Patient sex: F
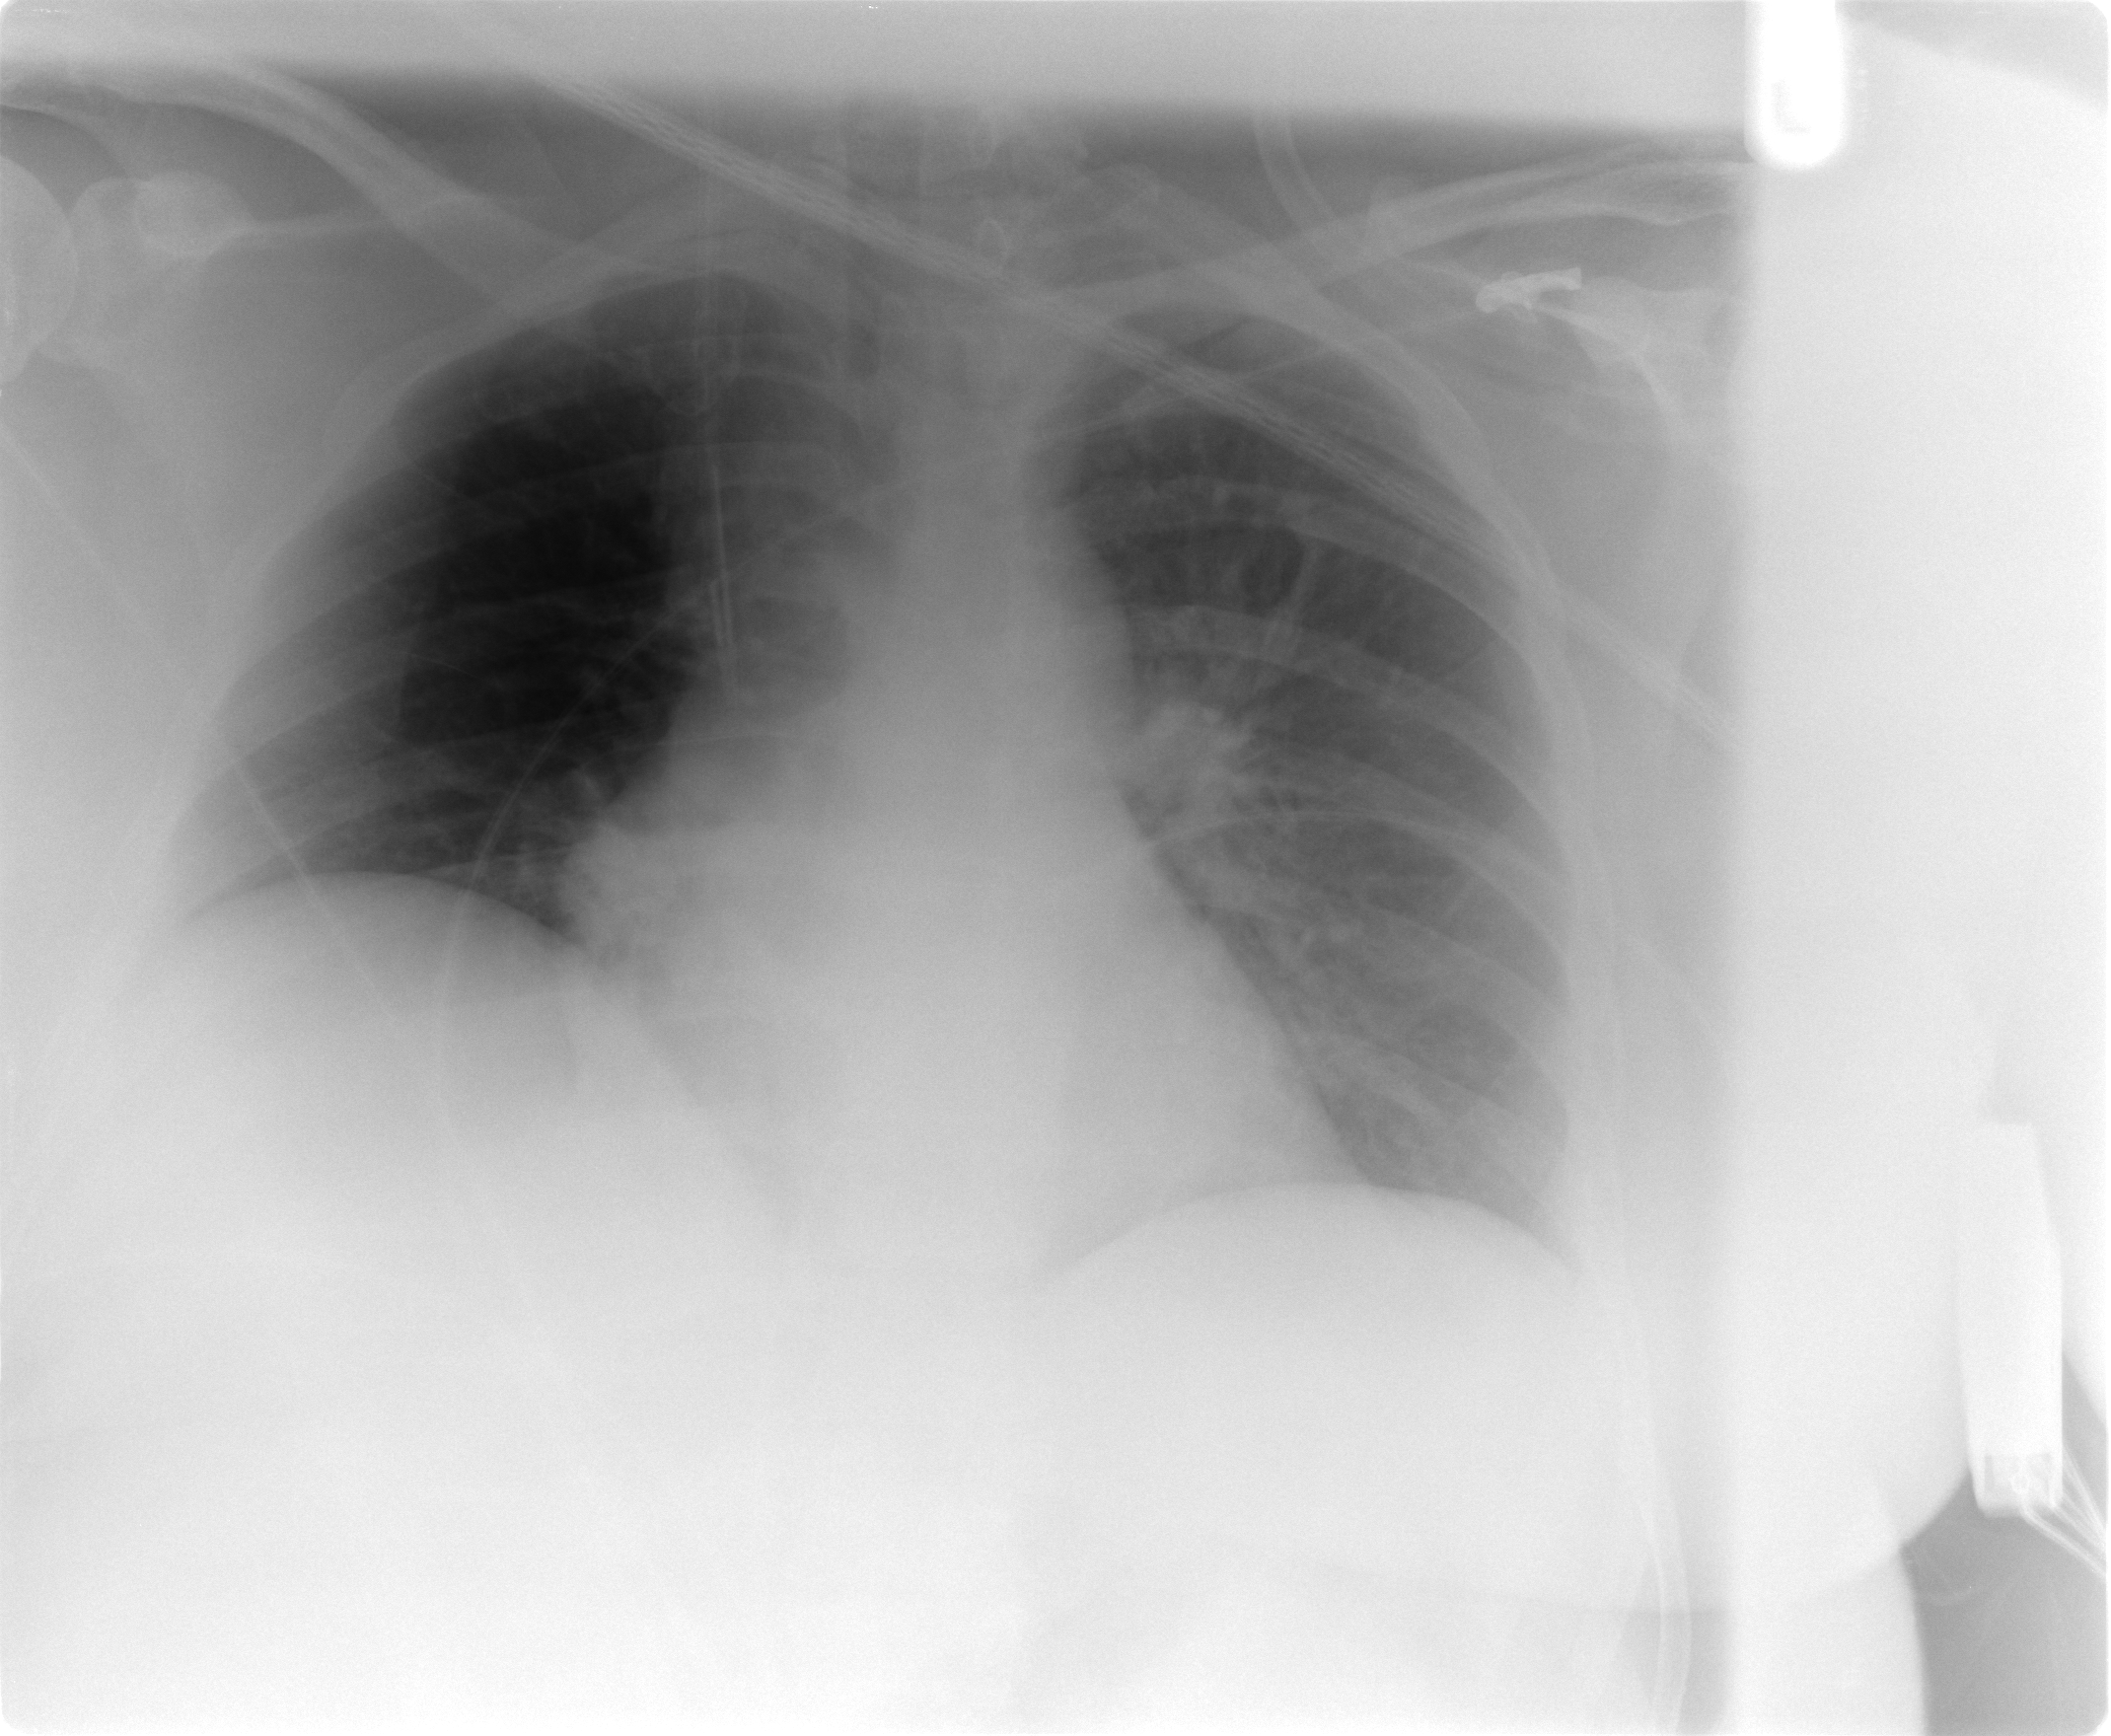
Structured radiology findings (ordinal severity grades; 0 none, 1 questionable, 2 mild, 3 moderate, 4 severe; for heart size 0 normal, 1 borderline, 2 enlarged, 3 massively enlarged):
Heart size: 0
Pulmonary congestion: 1
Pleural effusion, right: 0
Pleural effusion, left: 0
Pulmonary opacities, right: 0
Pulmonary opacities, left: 0
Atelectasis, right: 1
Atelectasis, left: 1